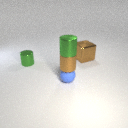
small green metal cylinder above small blue rubber sphere